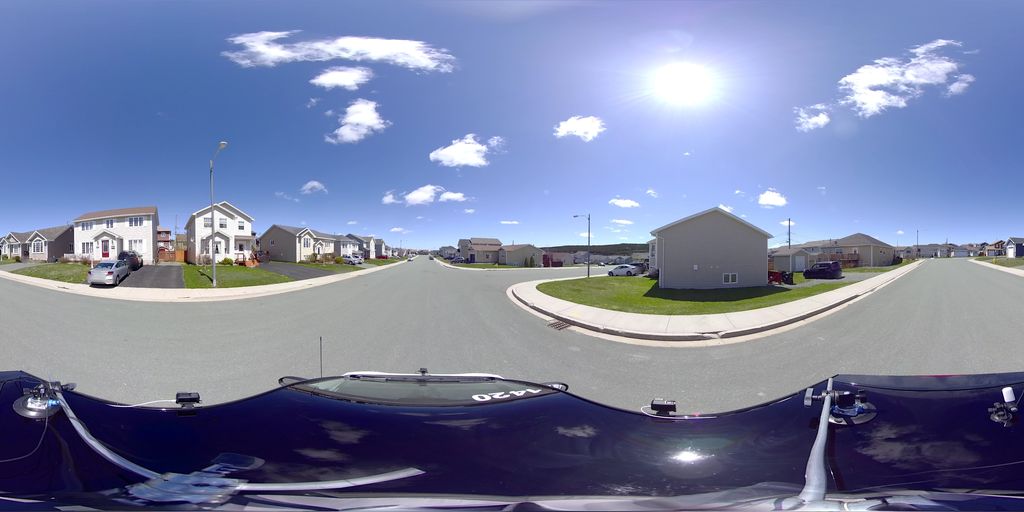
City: st_johns